Question: I have done three columns with a mid column with an absolute icon on the side but the problem happens when you show it in the mobile or the screen is different that mine. If you resize screen the icon moves to the left.
The problem is that I used a position absolute for the icon, Is there no other way to do it?
I want to obtain this:

<URL>
'''
table{
text-align:center;
margin-top:20px;
}
td{
padding: 20px;
}
#midCol{
background:lightblue;
width:90px;
}
#iconArrow{
color:red;
font-size:100px;
position: absolute;
top:140px;
right:985px;
}
.col1{
background:ghostwhite;
width:400px;
}
.col2{
background:ghostwhite;
width:400px;
}
'''
'''
<div class="container">
<div class="row">
<table border=0>
<tr>
<td class="col1">WORD</td>
<td id="midCol" rowspan="6">
<h2 >C</br>R</br>E</br>A</br>T<span id="iconArrow" class="glyphicon glyphicon-triangle-right"></span></br>I</br>N</br>G</h2>
</td>
<td class="col2">SENTENCE</td>
</tr>
<tr>
<td class="col1">WORD</td>
<td class="col2">SENTENCE</td>
</tr>
<tr>
<td class="col1">WORD</td>
<td class="col2">SENTENCE</td>
</tr>
<tr>
<td class="col1">WORD</td>
<td class="col2">SENTENCE</td>
</tr>
<tr>
<td class="col1">WORD</td>
<td class="col2">SENTENCE</td>
</tr>
<tr>
<td class="col1">WORD</td>
<td class="col2">SENTENCE</td>
</tr>
</table>
</div>
</div>
'''
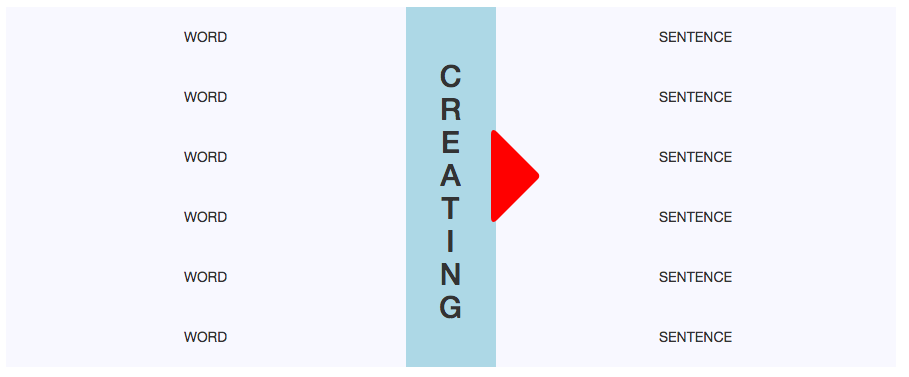
Answer: Instead of setting the 'left' or 'right' attribute on the absolute-positioned element, use 'auto' to centre it, and then left/right margin to nudge it along.
E.g. these settings look about right:
'''
#iconArrow {
right: auto;
margin-left: 6px;
/* other attributes */
}
'''